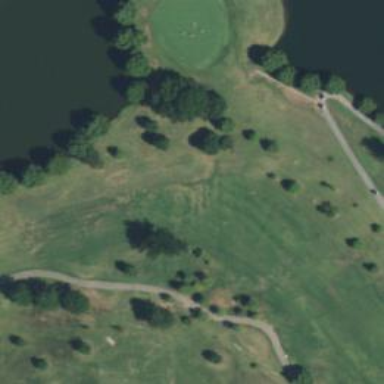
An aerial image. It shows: View of golf hole.